Question: For a school project, I have a simple program, which compares 20x20 photos. I put 20 photos, and then i put 21th photo, which is compared to existing 20, and pops up the answer, which photo i did insert (or which one is most similar). The problem is, my teacher wanted me to use nearest neighbour algorithm, so i am counting distance from every photo. I got everything working, but the thing is, if photos are too similar, i got the problem with saying which one is closer to my one. For example i get these distances with 2 different photos (well, they are ALMOST the same):
'''
0 distance: <PHONE>91
1 distance: <PHONE>91
'''
It is 15 digits already, and i am using 'double' type. I was reading that 'long double' is the same. Is there any "easy" way to store numbers with more than 15 digits and do math on them?
I count distance using Euclidean distance

I just need to be more precise, or thats limit i probably wont pass here, and i should talk to my teacher i cant compare such similar photos?
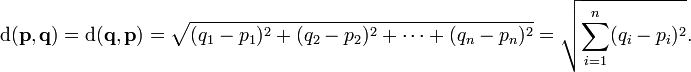
Answer: I think you need this: gmplib.org
There's a guide how to install this library on this site too.
And here's article about floats: <URL>